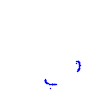
Particle: kaon